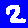
Digit: 2